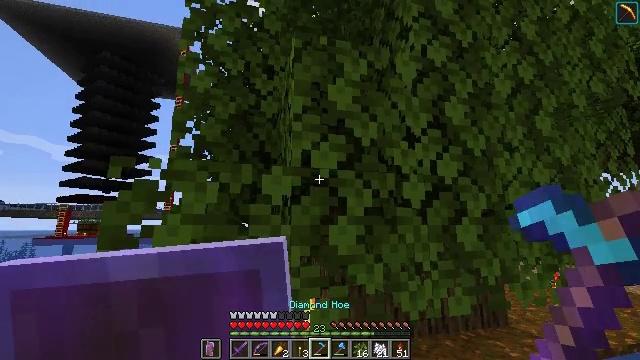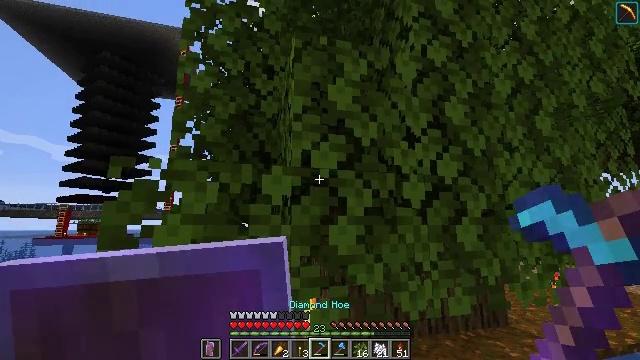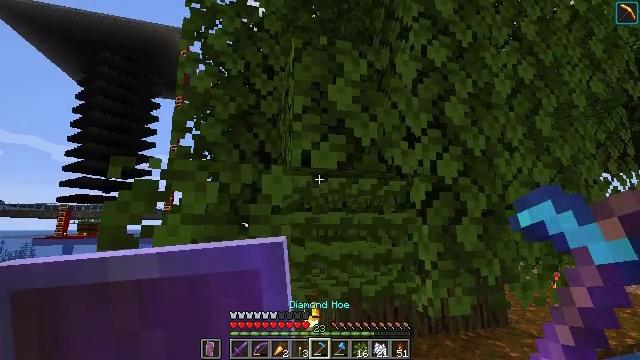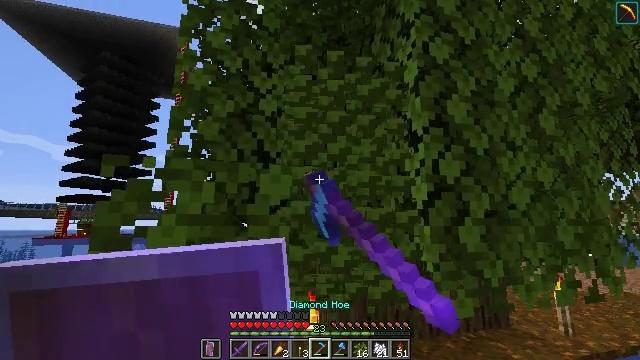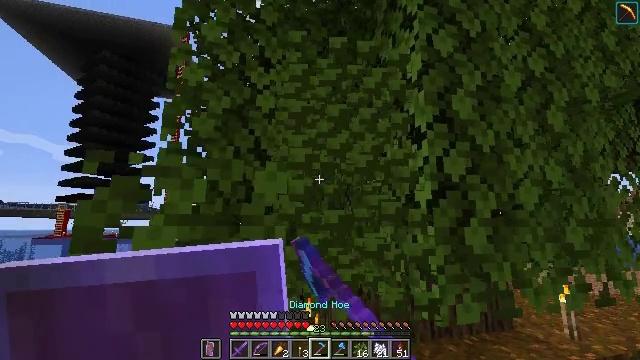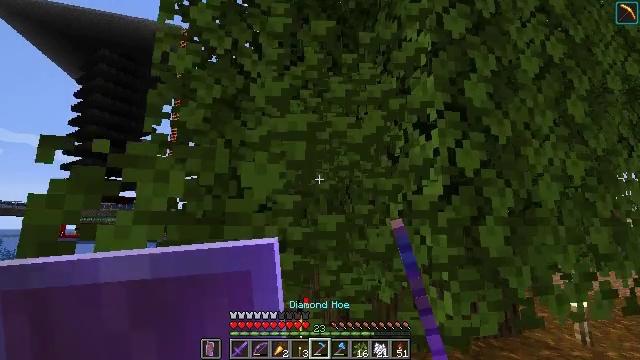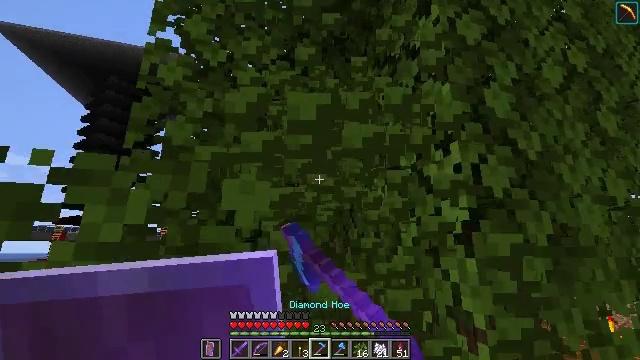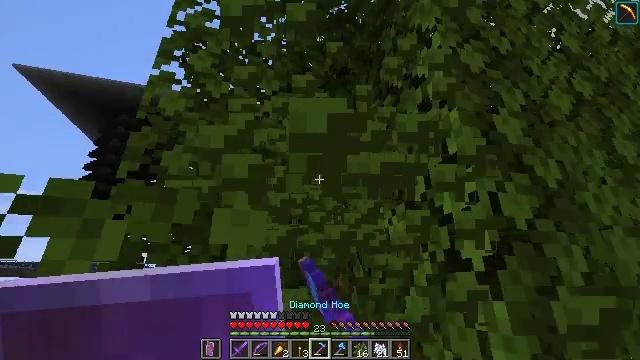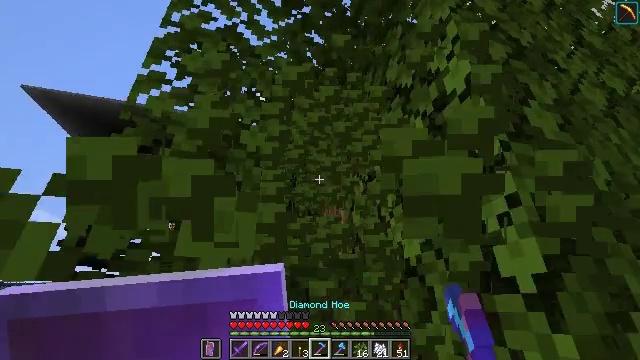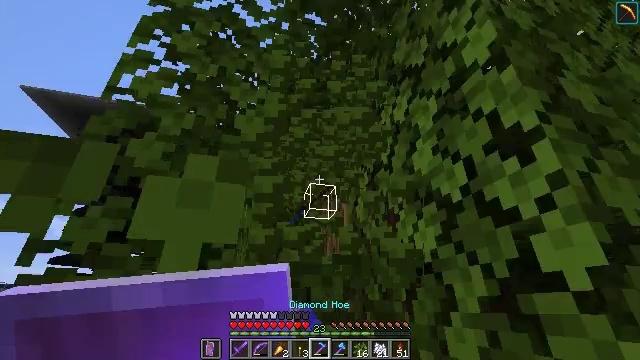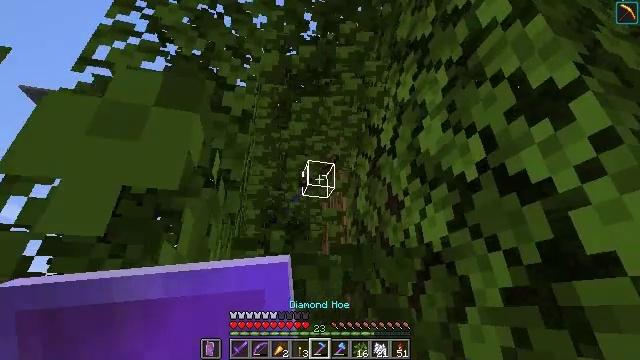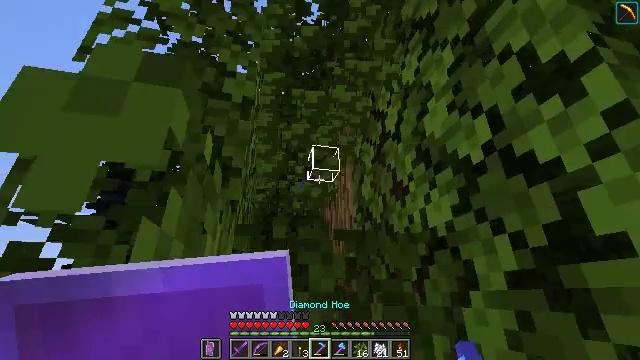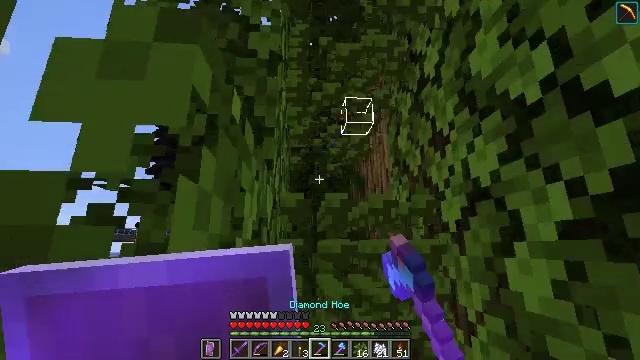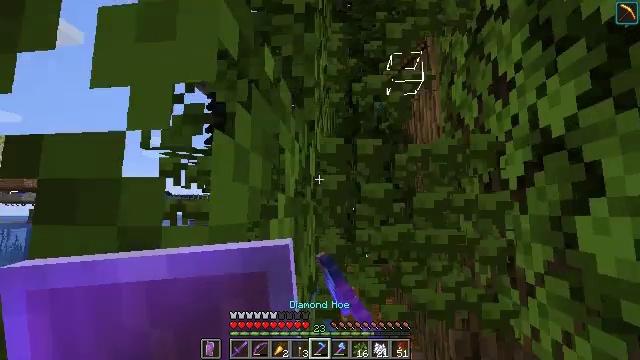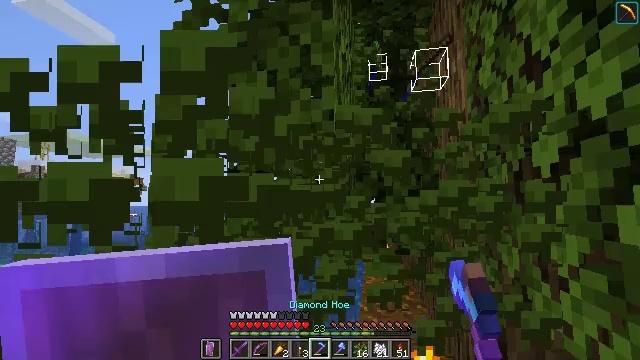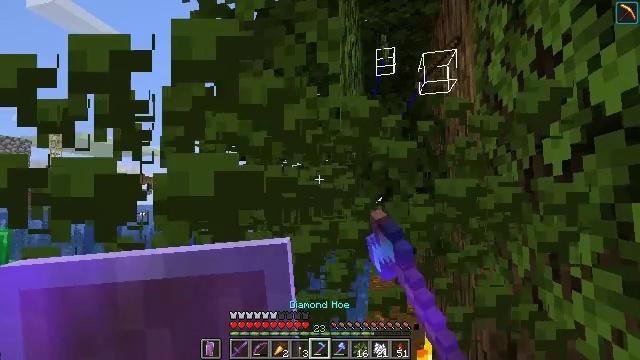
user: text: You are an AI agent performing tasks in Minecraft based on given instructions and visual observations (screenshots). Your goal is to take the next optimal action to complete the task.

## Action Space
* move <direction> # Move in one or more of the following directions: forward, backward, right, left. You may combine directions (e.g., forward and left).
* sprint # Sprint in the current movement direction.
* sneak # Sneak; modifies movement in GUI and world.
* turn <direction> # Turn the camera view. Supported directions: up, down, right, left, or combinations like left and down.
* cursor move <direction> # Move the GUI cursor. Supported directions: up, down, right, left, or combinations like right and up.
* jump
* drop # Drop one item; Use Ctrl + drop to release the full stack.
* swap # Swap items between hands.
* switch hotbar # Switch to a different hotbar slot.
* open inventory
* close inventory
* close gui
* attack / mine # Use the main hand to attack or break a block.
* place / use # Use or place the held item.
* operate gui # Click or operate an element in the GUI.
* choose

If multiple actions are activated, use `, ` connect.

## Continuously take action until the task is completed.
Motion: motion action
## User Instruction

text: Remove oak leaves from branches.
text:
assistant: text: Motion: no_op
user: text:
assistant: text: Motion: attack / mine
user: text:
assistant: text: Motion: move forward, attack / mine
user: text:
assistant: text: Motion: move forward, attack / mine
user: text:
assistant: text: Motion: move forward, attack / mine
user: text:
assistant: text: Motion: move forward, turn up, attack / mine
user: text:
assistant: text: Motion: move forward, turn up, attack / mine
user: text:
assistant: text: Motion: move forward, turn up, attack / mine
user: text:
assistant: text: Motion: move forward, attack / mine
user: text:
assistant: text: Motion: move forward, attack / mine
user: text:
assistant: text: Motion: turn left and down, attack / mine
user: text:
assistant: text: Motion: turn left and down, attack / mine
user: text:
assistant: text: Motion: turn left and down, attack / mine
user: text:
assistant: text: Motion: turn left and down, attack / mine
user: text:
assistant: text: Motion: turn left, attack / mine
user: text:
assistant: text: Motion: attack / mine
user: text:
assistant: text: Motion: attack / mine
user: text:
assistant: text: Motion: attack / mine
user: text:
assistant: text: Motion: attack / mine
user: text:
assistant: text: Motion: turn up, attack / mine
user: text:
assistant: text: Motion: move forward, turn up, attack / mine
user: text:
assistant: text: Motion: move forward, turn right and up, attack / mine
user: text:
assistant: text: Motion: move forward, turn right, attack / mine
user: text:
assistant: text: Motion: move forward, turn right and down, attack / mine
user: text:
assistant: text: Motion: turn right and down, attack / mine
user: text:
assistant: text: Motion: turn right and down, attack / mine
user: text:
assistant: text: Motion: attack / mine
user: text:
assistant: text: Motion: attack / mine
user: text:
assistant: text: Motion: turn left, attack / mine
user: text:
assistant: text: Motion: move forward, turn left, attack / mine